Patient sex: M
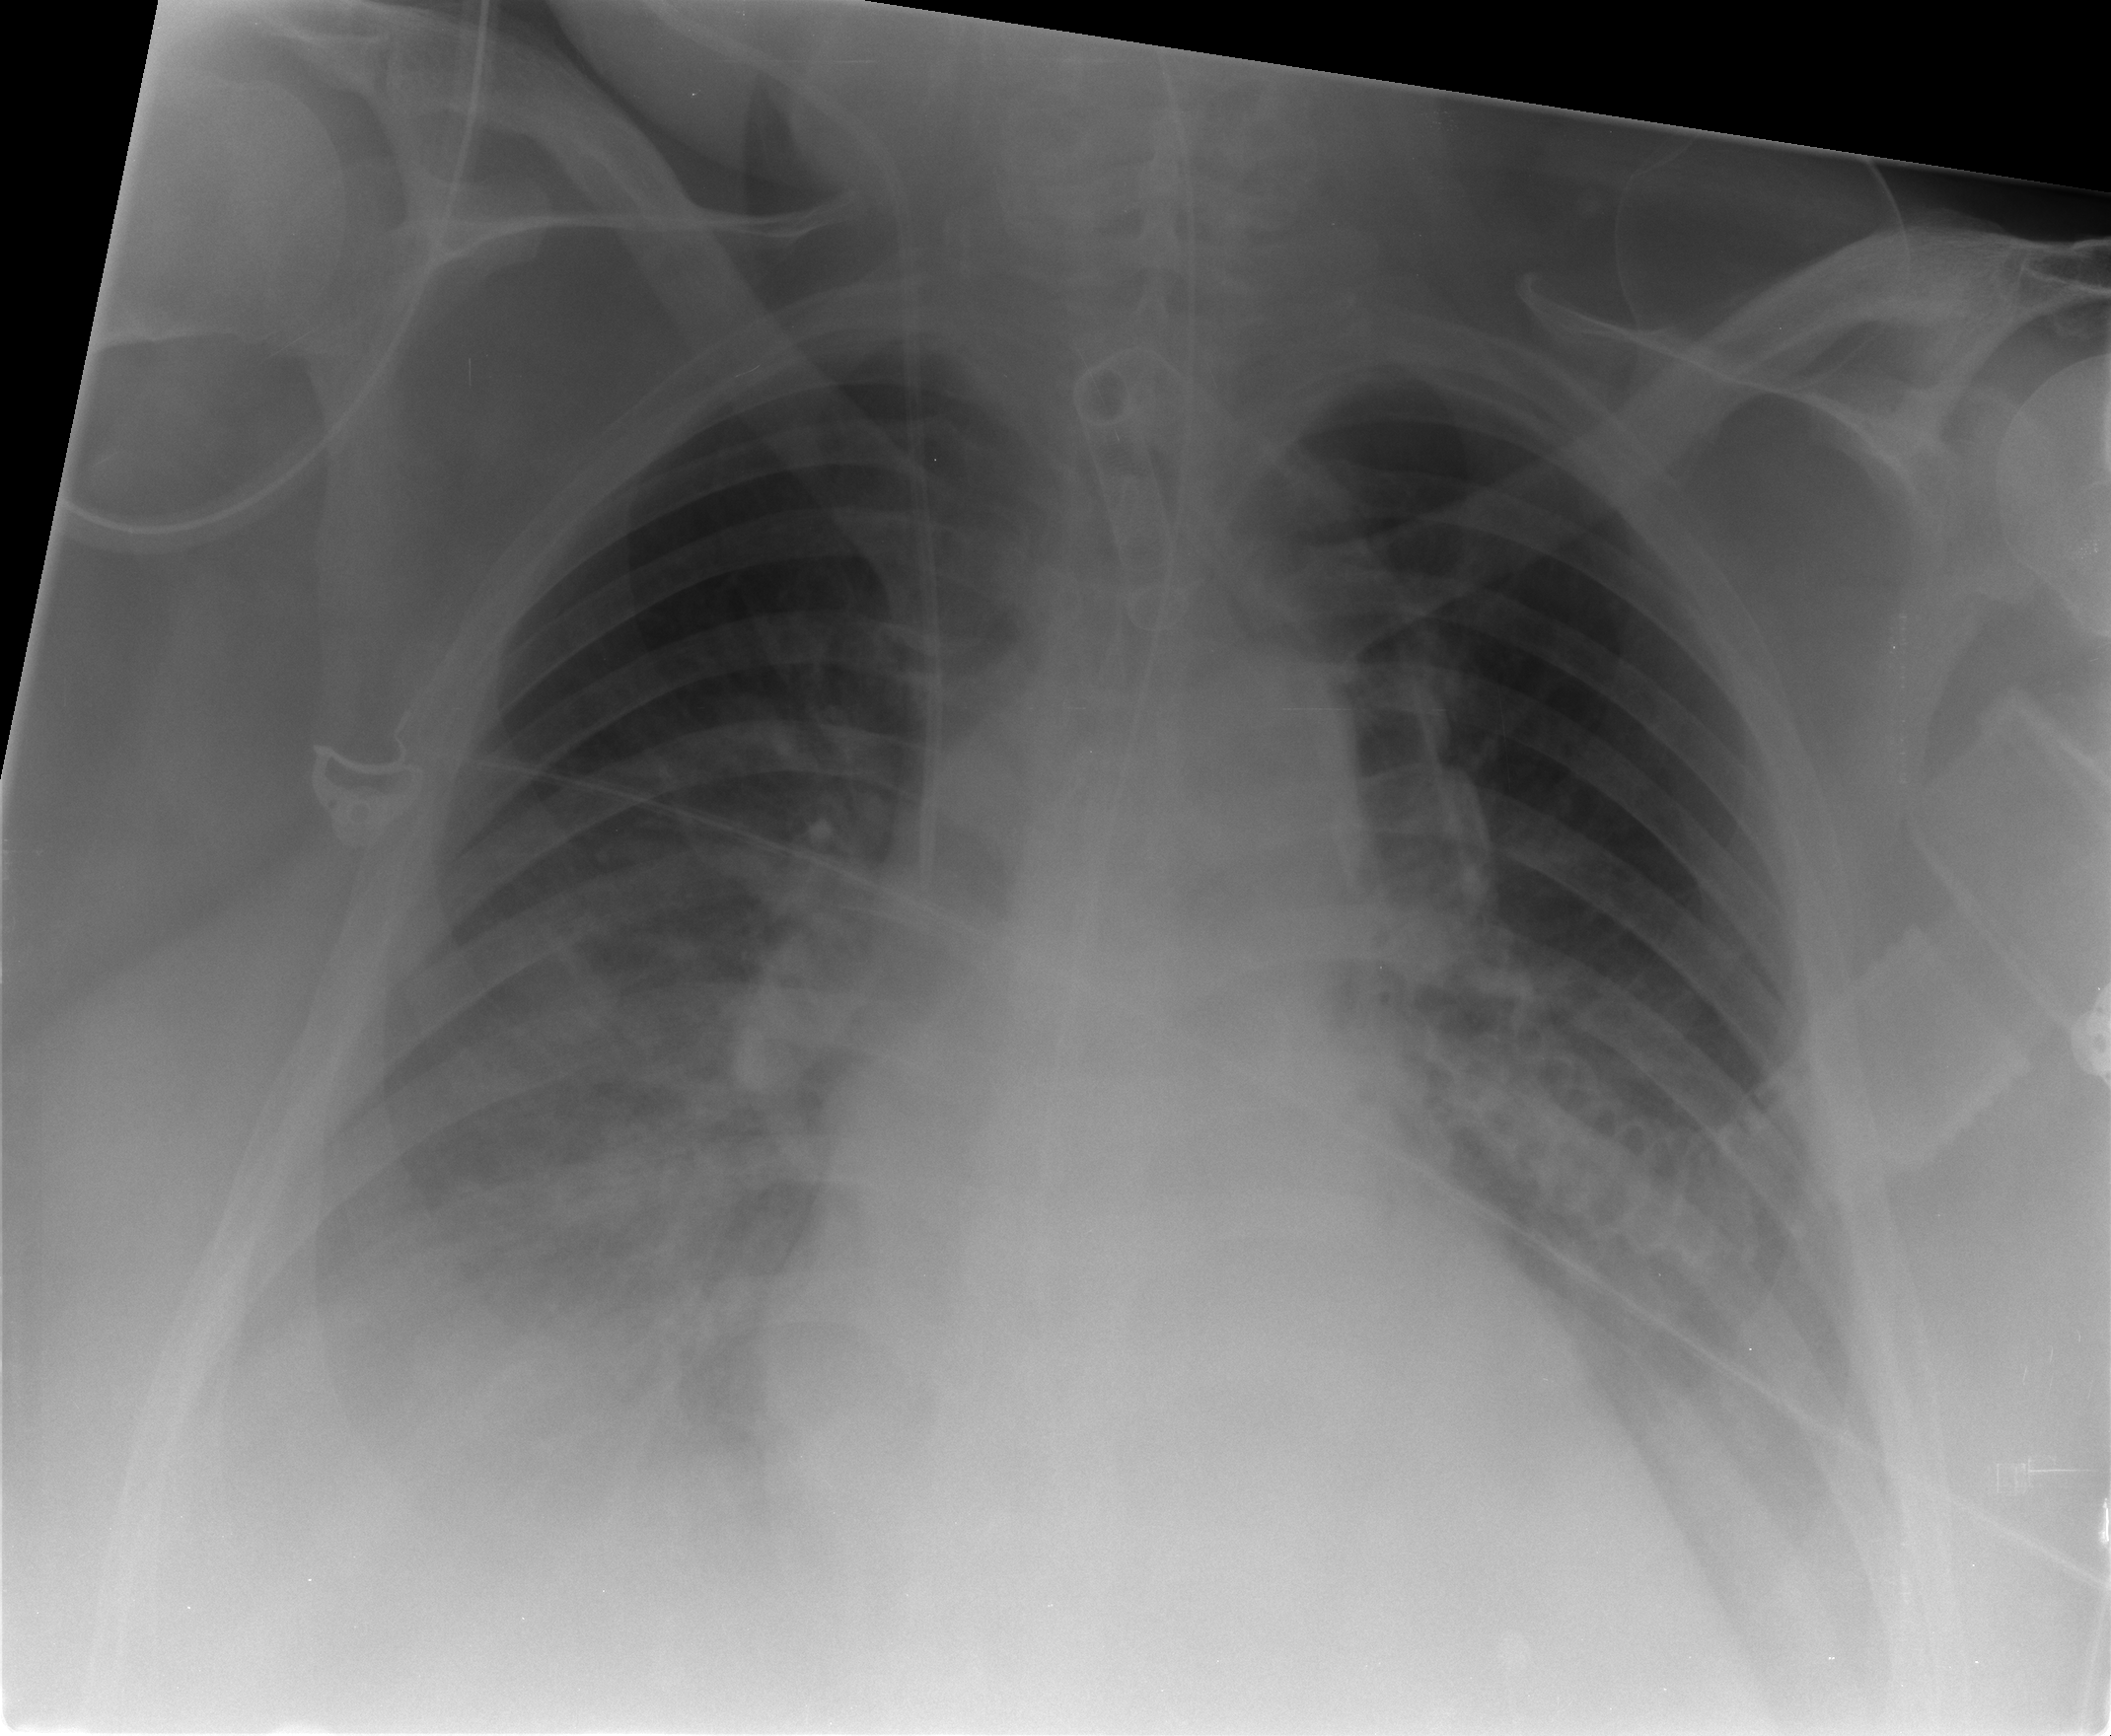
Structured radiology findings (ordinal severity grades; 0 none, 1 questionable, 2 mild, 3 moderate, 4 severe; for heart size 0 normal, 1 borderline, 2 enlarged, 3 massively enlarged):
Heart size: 2
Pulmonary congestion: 2
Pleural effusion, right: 3
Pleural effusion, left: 3
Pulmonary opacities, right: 2
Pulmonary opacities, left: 0
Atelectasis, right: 2
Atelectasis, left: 2